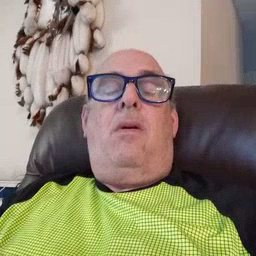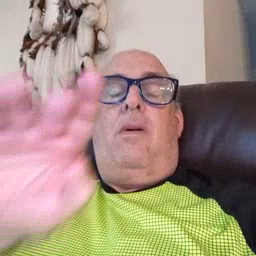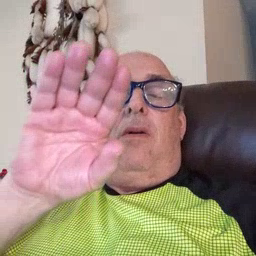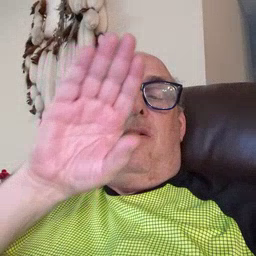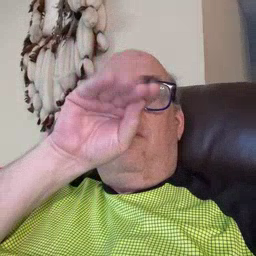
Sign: goose